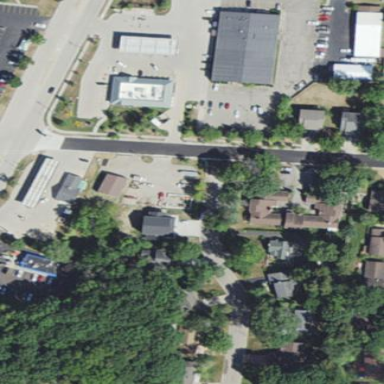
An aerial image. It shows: Retail area.